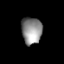
Tissue: lung
Cell type: Pericytes
Senescence score: 0.5856
Nuclear area (px): 537
Mean DAPI intensity: 141.482